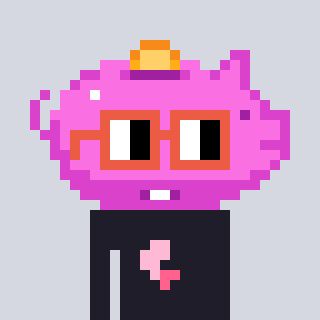
a pixel art character with square orange glasses, a piggybank-shaped head and a grayscale-colored body on a cool background